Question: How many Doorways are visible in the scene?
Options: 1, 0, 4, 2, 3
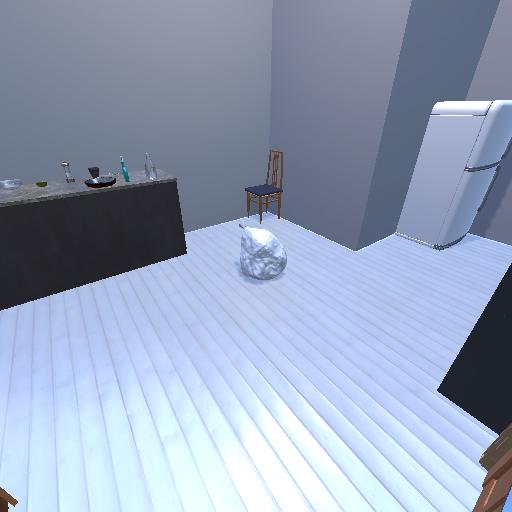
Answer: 1